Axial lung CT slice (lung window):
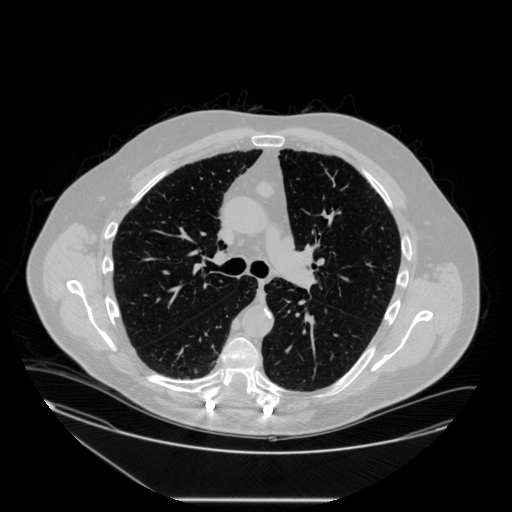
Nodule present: no